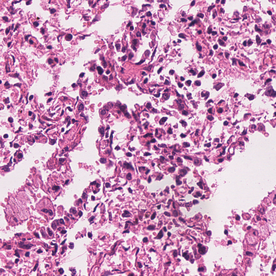
Tumor epithelial tissue: no
Tumor-associated stroma tissue: no
Normal tissue: yes